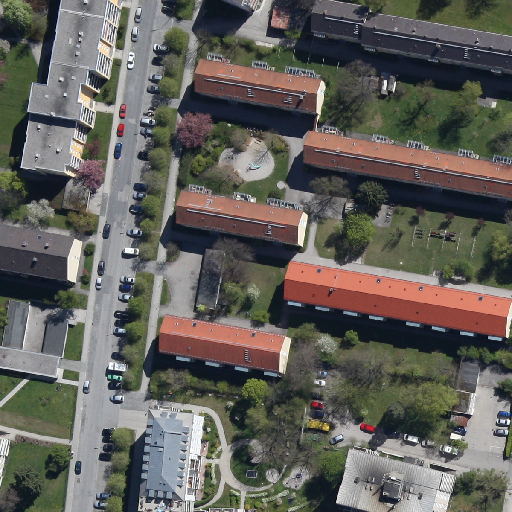
Referring expression: light-duty vehicle in the parking area